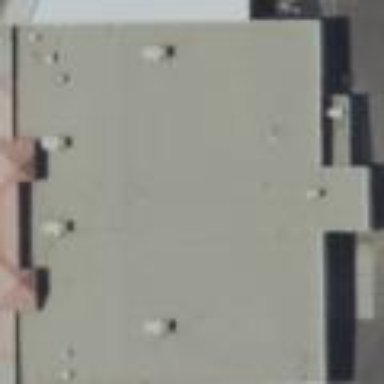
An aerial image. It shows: Supermarket located in building.